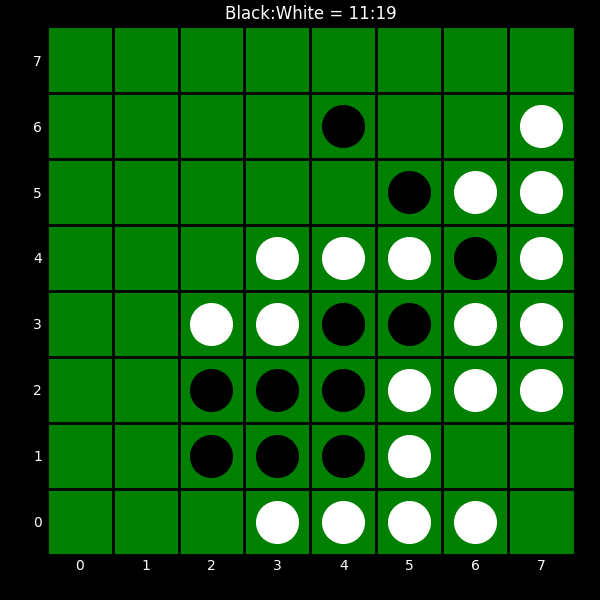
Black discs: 11
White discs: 19